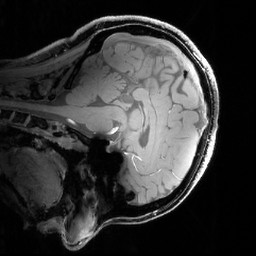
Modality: T1w
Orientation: sagittal
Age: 28
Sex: female
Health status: healthy
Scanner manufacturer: siemens
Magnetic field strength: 7 T
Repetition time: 4.3 s
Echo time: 0.00227 s